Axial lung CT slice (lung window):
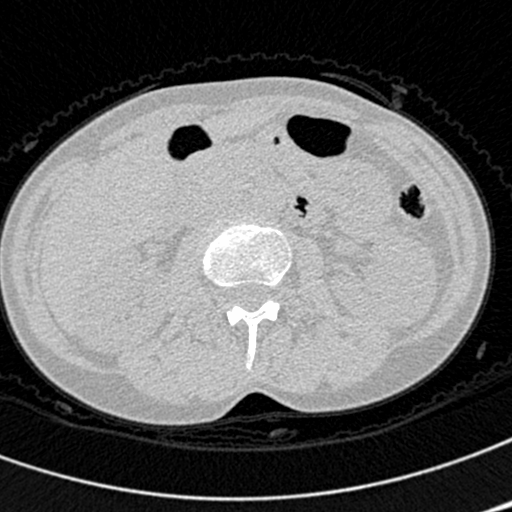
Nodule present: no